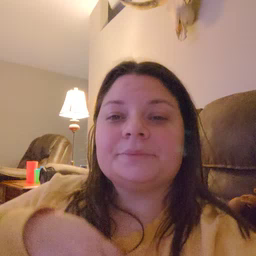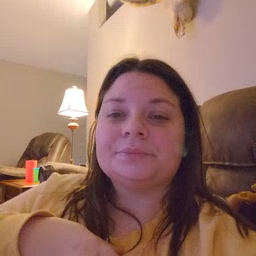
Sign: carrot